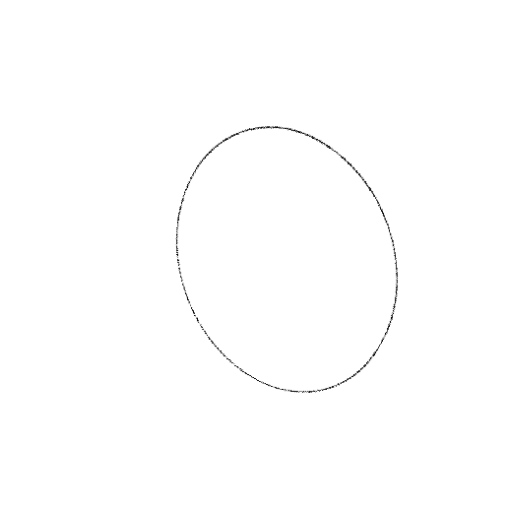
Crossing number: 0